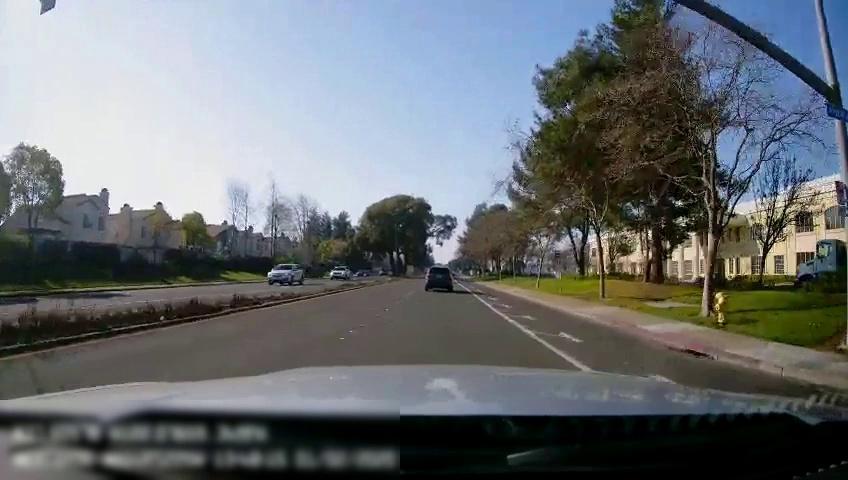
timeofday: Day
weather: Sunny
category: Drivable Space
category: Drivable Space
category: Vehicles | SUV
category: Vehicles | SUV
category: Vehicles | SUV
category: Lanes | Current Lane
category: Traffic | Lights